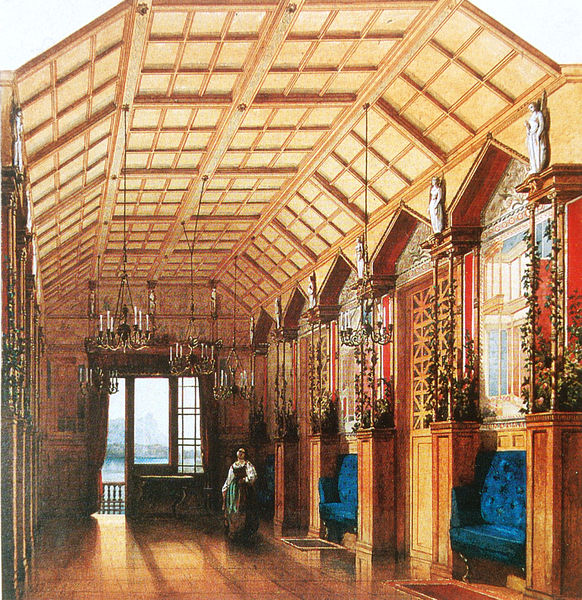
Titel: Casino auf der Roseninsel im Starnberger See - Salon 1. OG
Künstler: Gustav Seelos
Standort: München
Institution: Wittelsbacher Ausgleichfonds
Schlagwörter: blau, gemälde, himmel, meer, schatten, wasser, weiß, grün, landschaft, mädchen, ocker, see, sitzen, ufer, braun, fenster, frau, glas, hell, holz, kleid, lampe, lampen, licht, lichter, marmor, raum, schwarz, stühle, tisch, tür, zimmer, ausblick, blick, rot, schloss, beige, teppich, alt, wand, architektur, dienerin, mensch, rahmen, samt, sockel, holland, innenraum, niederlande, spiegel, vorhang, natur, gehen, kirche, sonne, boden, figur, interieur, sessel, decke, person, pflanze, pflanzen, genre, engel, garten, ranken, aussicht, balkon, schürze, terrasse, magd, sommer, bilder, sofa, sitz, sitze, bogen, perspektive, parkett, berge, fläche, giebel, bank, saal, figuren, gardine, polster, salon, ornamente, kerze, hausdame, kerzen, kronleuchter, leuchter, lüster, balken, geländer, lichteinfall, plastik, poliert, allein, couch, galerie, halle, pakett, wände, gang, nische, gewölbe, lichtstrahl, sonnenstrahl, durchblick, balustrade, zentralperspektive, fliesen, nonne, flur, holzdecke, arkaden, bänke, villa, kerzenleuchter, skulpturen, efeu, plastiken, statuen, kristall, spitzbogen, residenz, tonig, konstruktion, gärtner, gewächshaus, antikisierend, ballustrade, königlich, kasetten, kassetten, kassettendecke, museum, teppicht, statuetten, gips, voute, sitzbank, dreiecke, karyatiden, haushälterin, filz, vertäfelung, nischen, leitungen, kasettendecke, pompei, entree, nieschen, balluster, spolien, baluster, getäfelt, ambulatorium, archietkru, architektonische elemente, außergewöhnlich, bkau, dreiecksbögen, gell, grate, hausflur, hoher raum, holzkassetten, ins bild gezogen, kassettendekce, kristallleuchte, lchter, pacett, polier, schreinwerk, sitzgelegenheiten, sitznischen, sofas, strippen, tempelform, täfelung, hallte, ballustrade#himmel, braun#, alles grandiose, nsichen, deckenrelief, keruzen